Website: bh-photo
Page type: billing-address
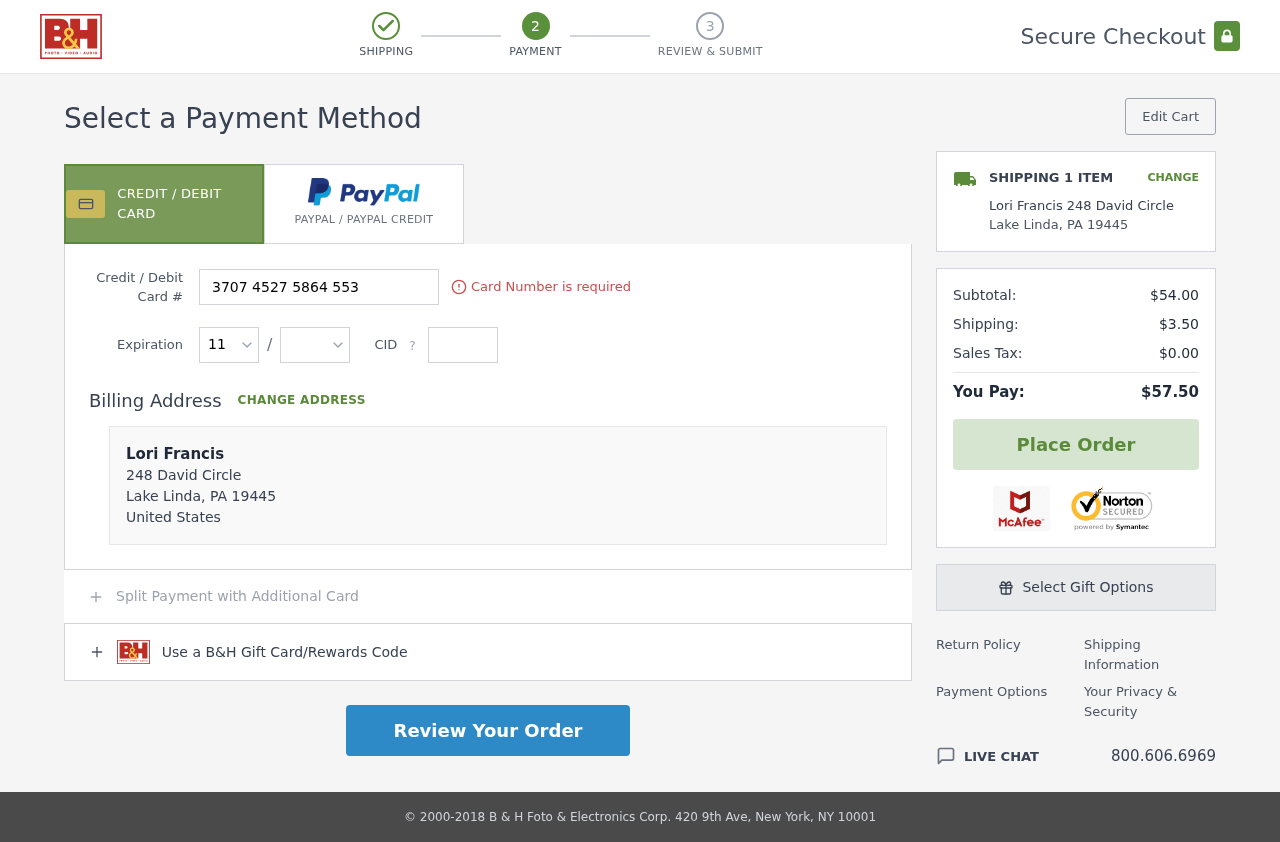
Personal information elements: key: PII_CARD_CVV
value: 0395
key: PII_CARD_EXPIRY_MONTH
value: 11
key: PII_CARD_EXPIRY_YEAR
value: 29
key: PII_CARD_NUMBER
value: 3707 4527 5864 553
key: PII_CITY
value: Lake Linda
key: PII_COUNTRY
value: United States
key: PII_FULLNAME
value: Lori Francis
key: PII_FULLNAME2
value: Lori Francis
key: PII_POSTCODE
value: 19445
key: PII_STATE_ABBR
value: PA
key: PII_STREET
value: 248 David Circle
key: PII_POSTCODE_FULL
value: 19445
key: PII_POSTCODE_NUMERIC
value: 19445
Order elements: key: ORDER_NUM_ITEMS
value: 1
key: ORDER_SUBTOTAL
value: $54.00
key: ORDER_SHIPPING_COST
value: $3.50
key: ORDER_TAX
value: $0.00
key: ORDER_TOTAL
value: $57.50